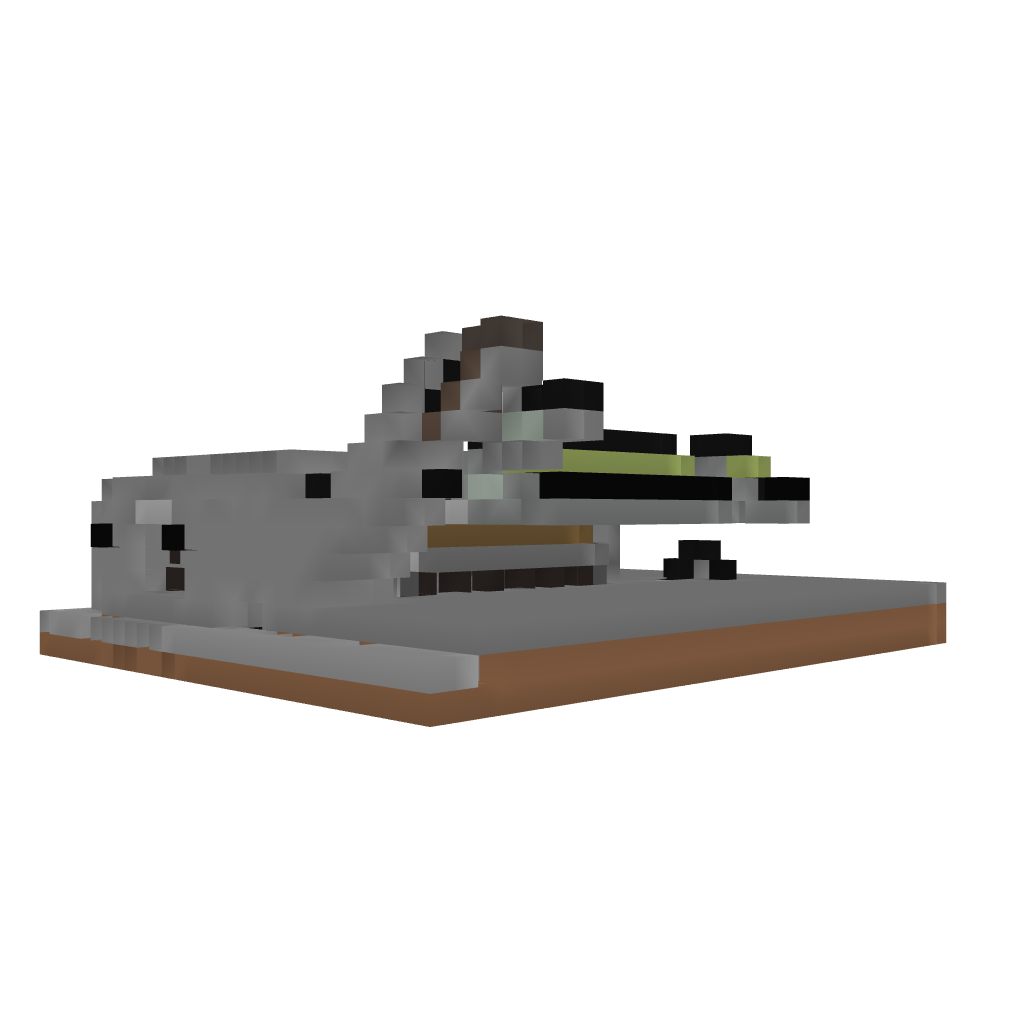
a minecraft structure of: Autocuiseur